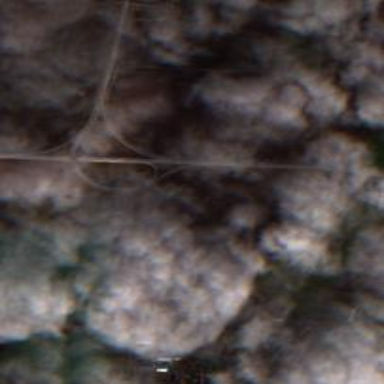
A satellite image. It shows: Motorway junction.